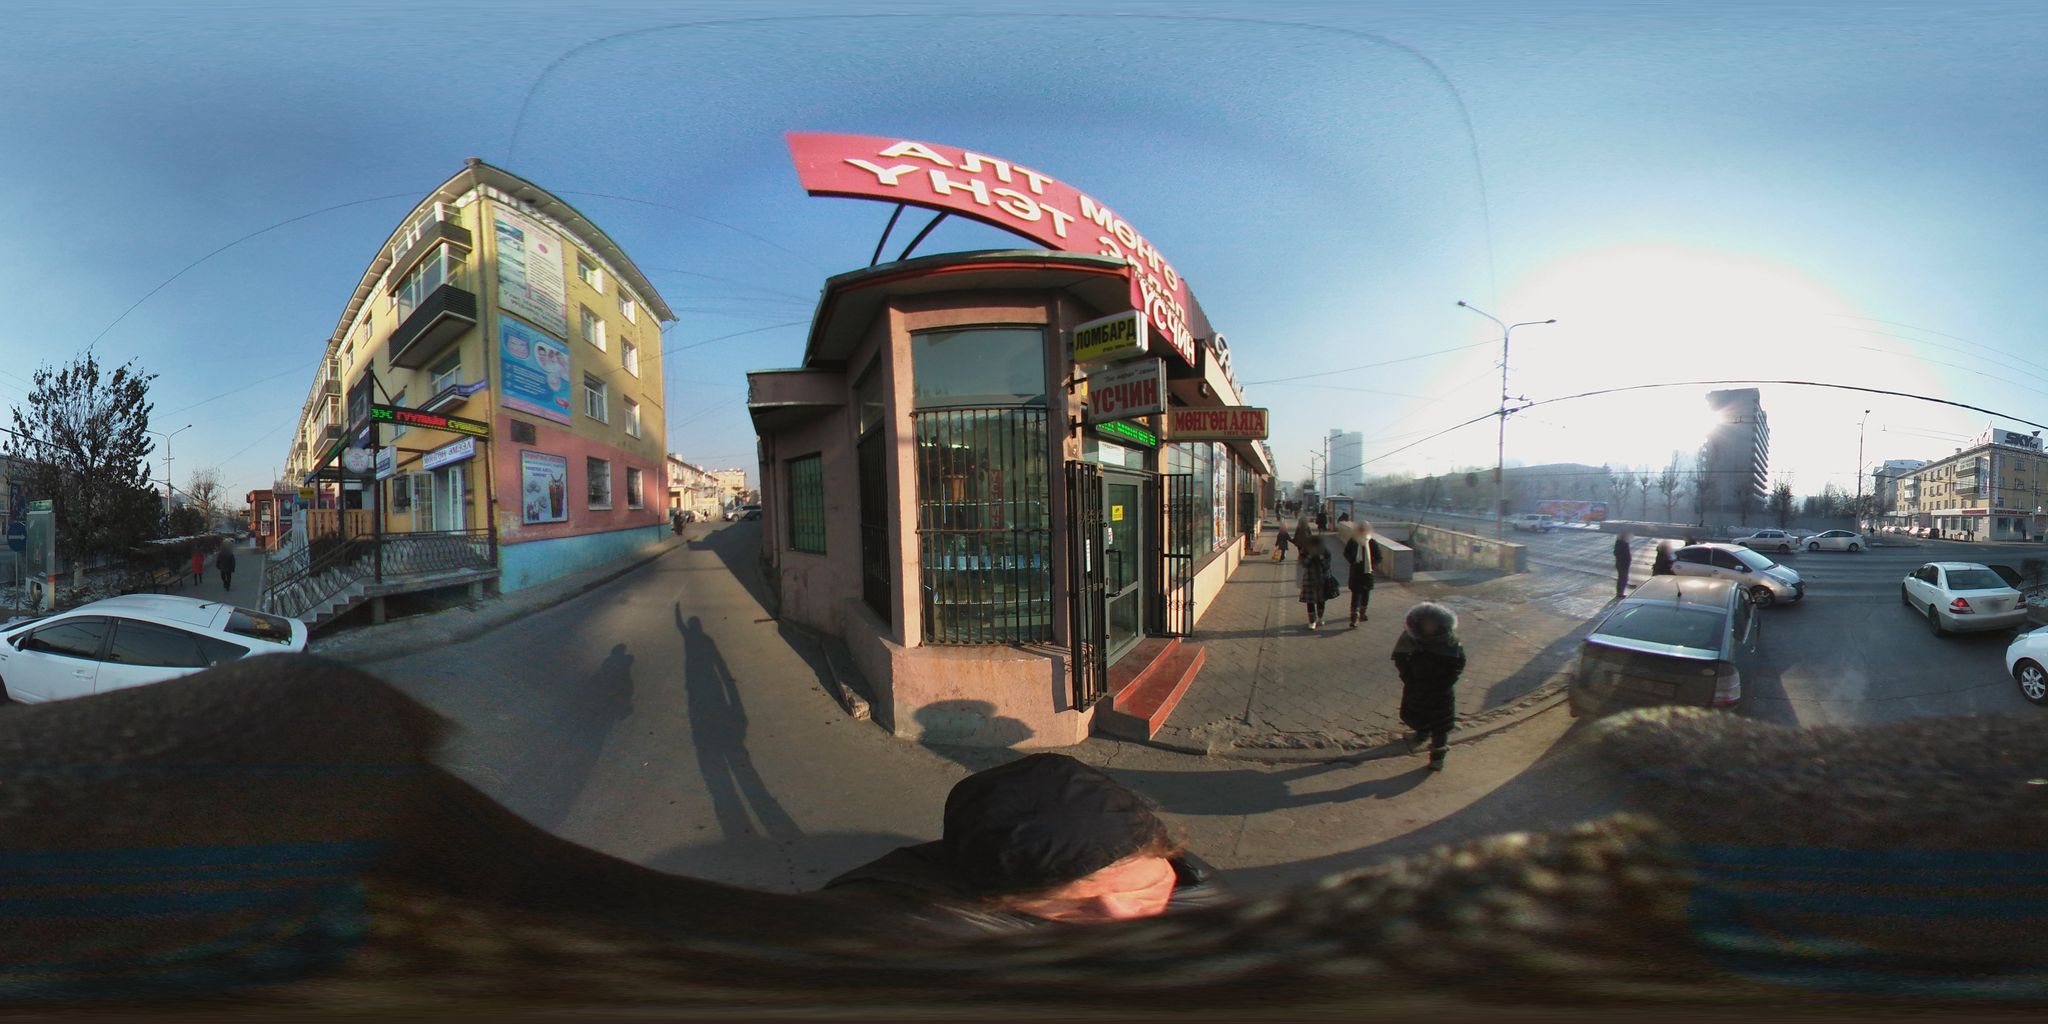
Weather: snowy
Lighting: day
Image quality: good
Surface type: cycling surface
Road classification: residential
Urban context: urban centre
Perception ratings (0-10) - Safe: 0.61, Lively: 3.36, Beautiful: 1.15, Boring: 1.28, Depressing: 9.34, Wealthy: 4.63